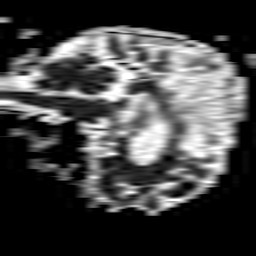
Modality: ADC
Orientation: sagittal
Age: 73
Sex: male
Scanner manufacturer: philips
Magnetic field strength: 1.5 T
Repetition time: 3.4 s
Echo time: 0.06922 s